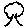
Label: tree